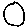
Label: circle